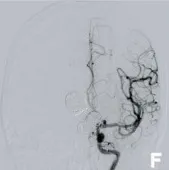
Stage 2. Postoperative frontal.
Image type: radiology (ct)